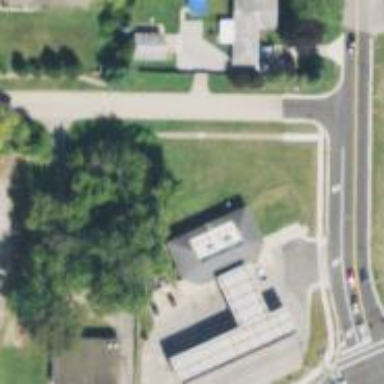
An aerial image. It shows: Convenience shop.